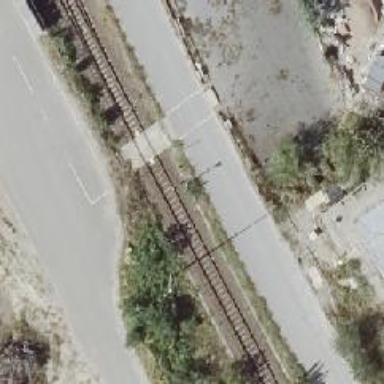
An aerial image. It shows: Uncontrolled railway crossing.